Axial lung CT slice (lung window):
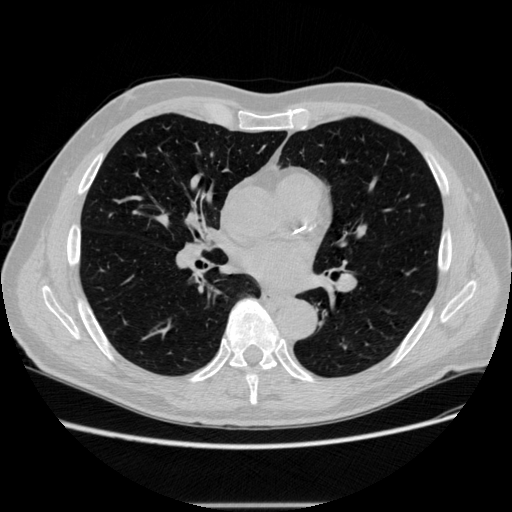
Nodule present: no